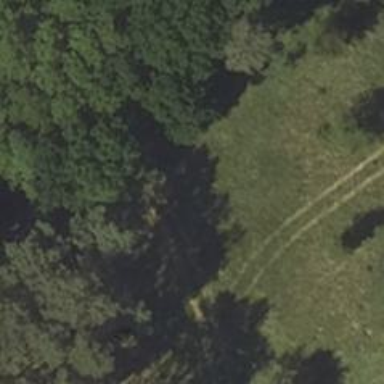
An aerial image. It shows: Track with very rough surface.